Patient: sex F, age 57
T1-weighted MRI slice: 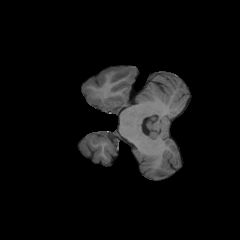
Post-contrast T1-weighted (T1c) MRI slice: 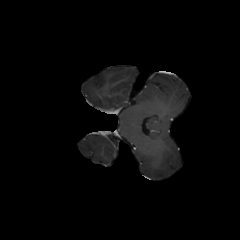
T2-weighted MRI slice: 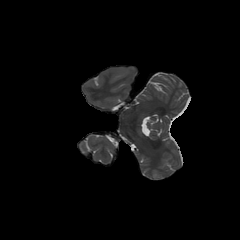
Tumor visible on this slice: no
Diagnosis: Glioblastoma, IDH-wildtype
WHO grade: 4